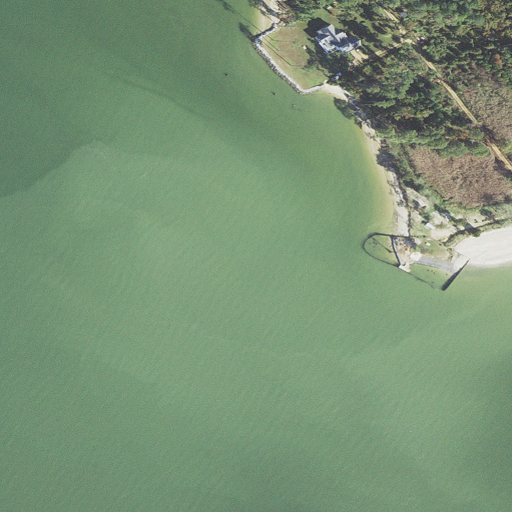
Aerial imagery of cape in Maryland named Deep Point containing open water, woody wetlands, herbaceous wetlands, evergreen forest, and low intensity development